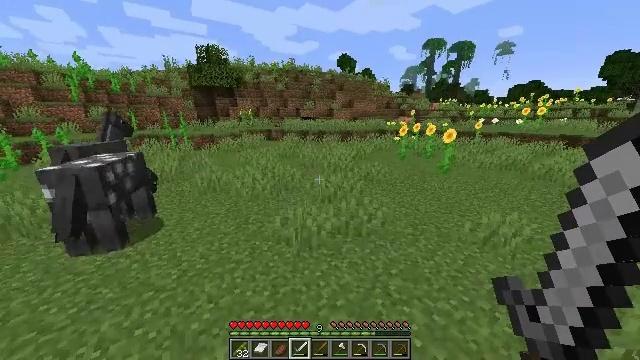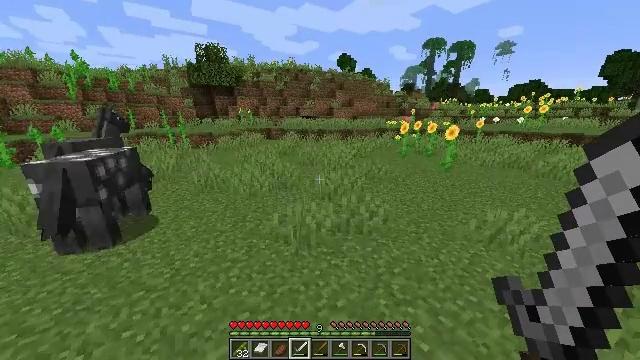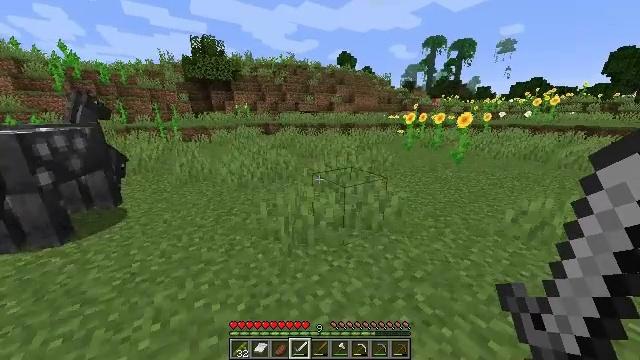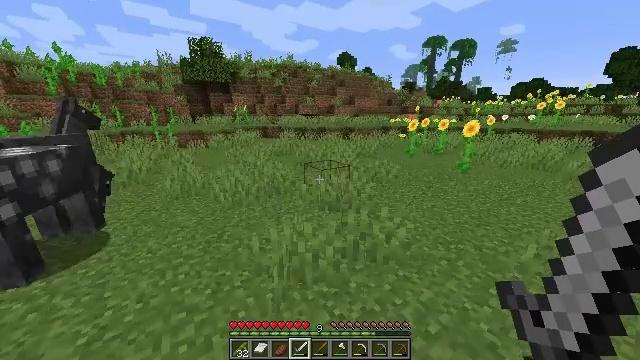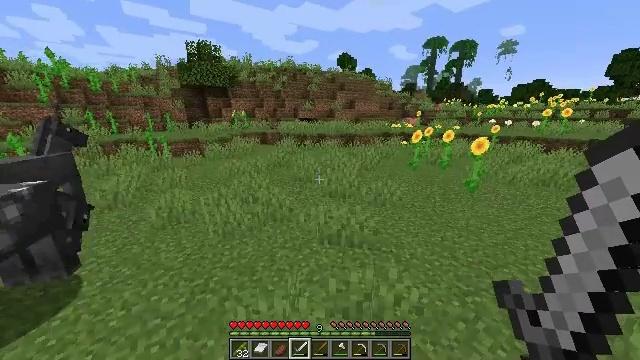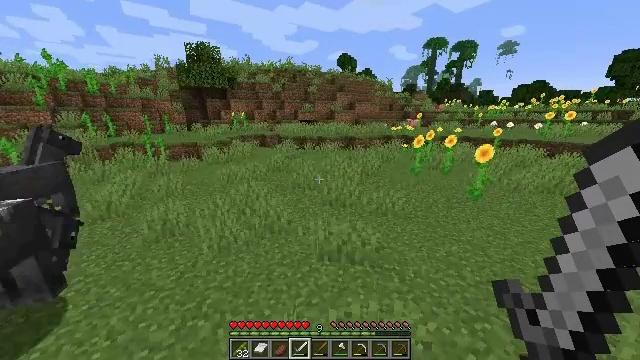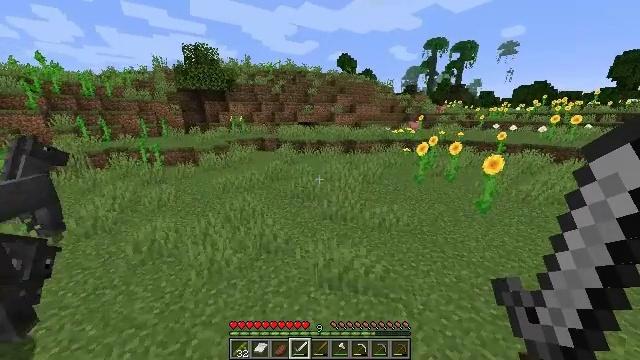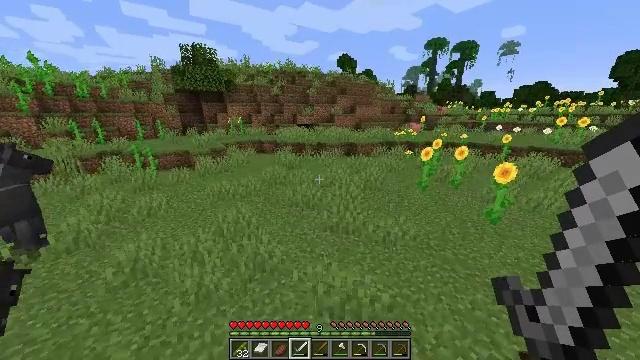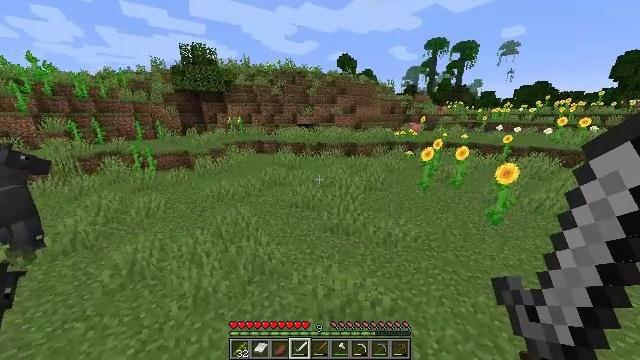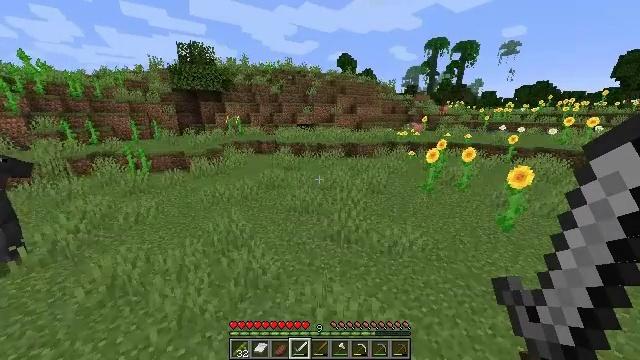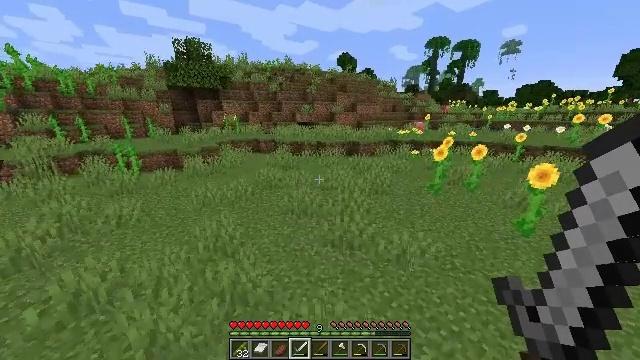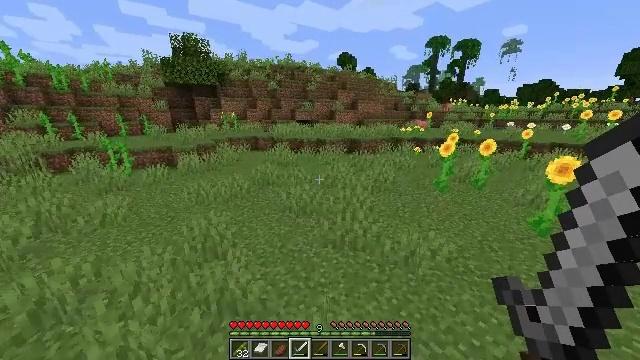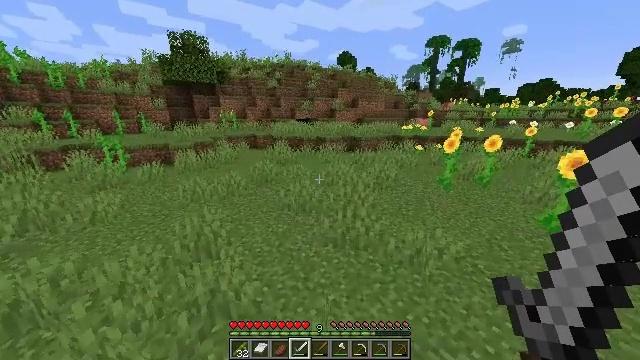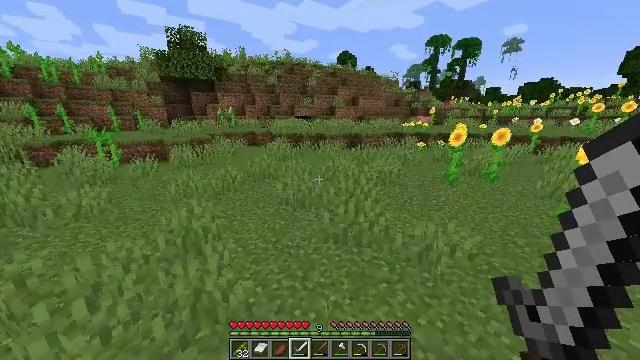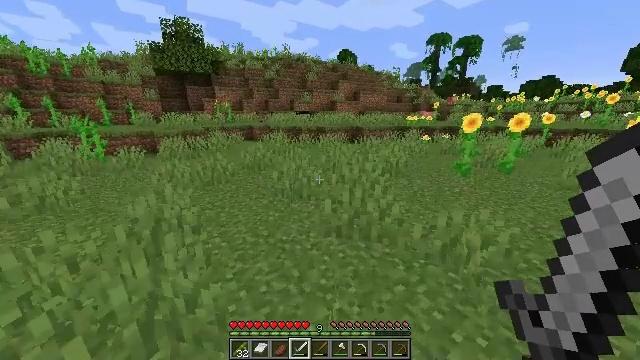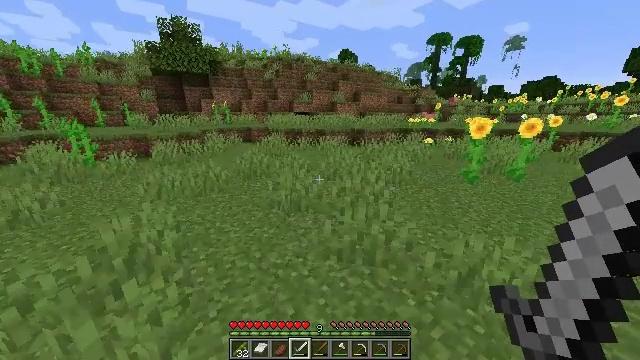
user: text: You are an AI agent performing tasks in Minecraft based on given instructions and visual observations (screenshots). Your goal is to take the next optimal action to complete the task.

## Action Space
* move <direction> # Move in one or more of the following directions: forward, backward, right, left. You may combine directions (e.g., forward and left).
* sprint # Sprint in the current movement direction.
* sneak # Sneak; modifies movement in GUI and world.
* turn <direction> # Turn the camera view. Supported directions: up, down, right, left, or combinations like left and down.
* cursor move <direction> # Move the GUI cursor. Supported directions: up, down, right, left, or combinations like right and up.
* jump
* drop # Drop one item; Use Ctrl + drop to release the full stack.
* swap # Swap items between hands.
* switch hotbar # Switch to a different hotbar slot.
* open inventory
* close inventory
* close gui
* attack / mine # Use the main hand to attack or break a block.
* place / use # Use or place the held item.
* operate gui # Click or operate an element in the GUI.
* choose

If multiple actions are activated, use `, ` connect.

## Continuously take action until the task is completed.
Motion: motion action
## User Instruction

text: Clear the sweet berry bush to collect the sweet berries.
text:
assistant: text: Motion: move forward, jump
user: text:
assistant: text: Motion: move forward, sprint, jump
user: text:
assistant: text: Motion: move forward, sprint, jump
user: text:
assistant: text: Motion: move forward, sprint, jump
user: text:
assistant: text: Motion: move forward, sprint, jump
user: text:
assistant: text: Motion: move forward, jump
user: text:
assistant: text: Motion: move forward, jump
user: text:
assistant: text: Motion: move forward, jump
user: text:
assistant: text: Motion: move forward, jump
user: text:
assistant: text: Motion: move forward, jump
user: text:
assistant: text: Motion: move forward, sprint, jump
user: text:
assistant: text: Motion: move forward, sprint, jump
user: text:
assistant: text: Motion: move forward, sprint, jump
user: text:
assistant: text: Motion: move forward, jump
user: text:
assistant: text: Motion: move forward, jump
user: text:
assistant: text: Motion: move forward, jump
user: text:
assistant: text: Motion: move forward, jump
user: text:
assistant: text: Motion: move forward, jump
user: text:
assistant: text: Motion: move forward, jump
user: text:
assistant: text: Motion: move forward, jump
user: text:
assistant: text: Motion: move forward, sprint, jump
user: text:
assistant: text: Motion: move forward, sprint, jump
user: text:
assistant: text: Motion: move forward, sprint, jump
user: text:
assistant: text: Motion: move forward, jump
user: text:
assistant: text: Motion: move forward, jump
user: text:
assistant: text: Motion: move forward, jump
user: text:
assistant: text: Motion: move forward, jump
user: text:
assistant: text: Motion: move forward, jump
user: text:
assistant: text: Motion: move forward, jump
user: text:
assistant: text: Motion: move forward, jump